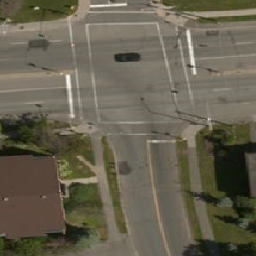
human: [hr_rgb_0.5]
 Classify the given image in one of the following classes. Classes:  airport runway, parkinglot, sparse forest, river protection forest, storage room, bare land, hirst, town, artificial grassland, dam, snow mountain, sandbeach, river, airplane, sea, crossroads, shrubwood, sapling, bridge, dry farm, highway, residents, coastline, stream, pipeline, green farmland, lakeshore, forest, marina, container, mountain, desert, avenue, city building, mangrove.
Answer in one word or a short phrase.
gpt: crossroads